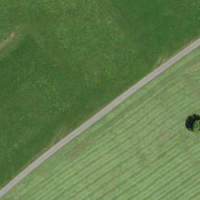
EUNIS habitat code: 24
Species observed at this site:
Centaurea scabiosa